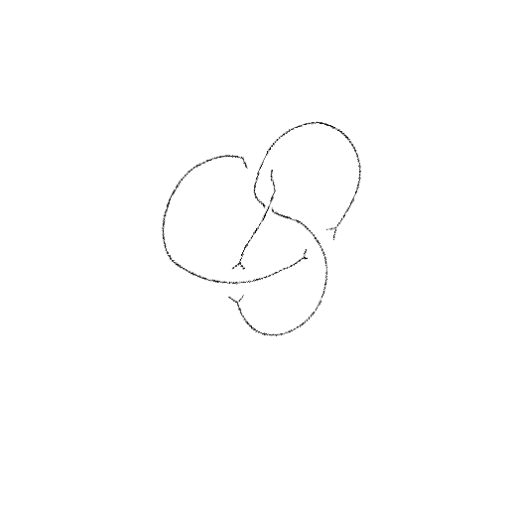
Crossing number: 4